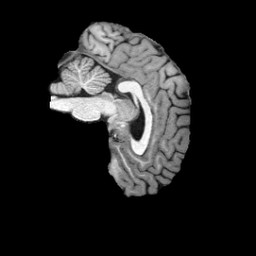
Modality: T1w
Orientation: sagittal
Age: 21
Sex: male
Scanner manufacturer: siemens
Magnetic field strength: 3 T
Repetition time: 2.5 s
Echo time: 0.00222 s